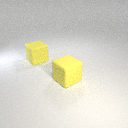
large yellow rubber cube behind large yellow rubber cube